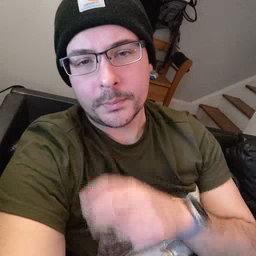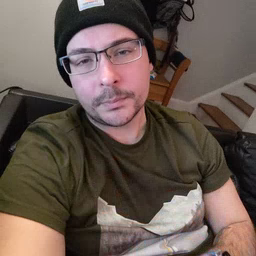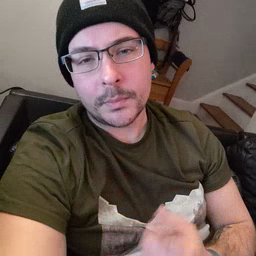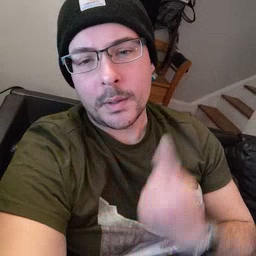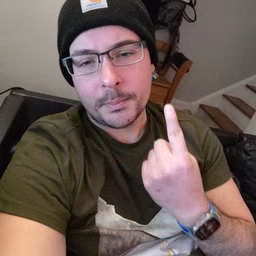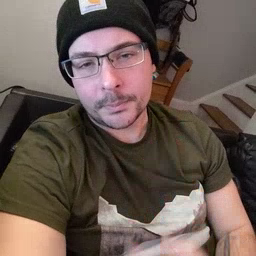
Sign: up